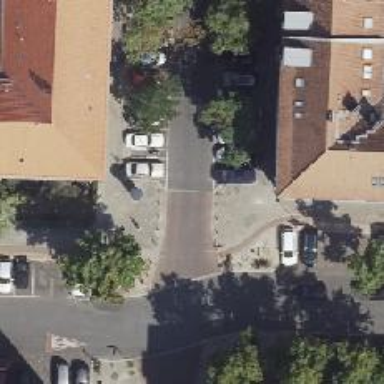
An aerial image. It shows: Residential road with asphalt surface and sidewalks on both sides. Perpendicular parking is available on the street.